Question: I want a stacked bar chart with time displayed on y axis as in this <URL>.
Times on y axis is coming as 00:00 for all the values. I would like to know why it is not showing different times. For two bars the width of different section should be different because they have different time but it is coming as equal for every data. Data passed by me is UTC milliseconds. Both the bars start at same level even though they have different starting values.
I am trying to achieve is something like this:

Here's my code:
'''
var chartOptions = {
chart: {
type: 'bar'
},
title: {
text: 'Stacked bar chart'
},
xAxis: {
categories: [ 'Actual', 'Scheduled' ]
},
yAxis: {
type : 'datetime',
dateTimeLabelFormats : {
day: '%H:%M'
},
labels:{formatter :function(){
console.log(this.value);
return Highcharts.dateFormat('%H:%M', this.value);
}},
opposite: true,
plotLines: [{
color: '#FF0000',
width: 2,
value: 1428042300000,
label :{text :'current time'}
}]
},
tooltip : {
formatter : function() {
return Highcharts.dateFormat('%H:%M:%S', this.y) + ': <b>' + this.series.name;
}
},
legend: {
reversed: true
},
plotOptions: {
series: {
stacking: 'normal',
dataLabels :{enabled:true,formatter :function(){ if(this.y){return this.series.name}}}
}
},
series: [{"name":"Take-Off","data":[null,1428042300000]},{"name":"Off-Block","data":[null,1428042300000]},{"name":"In-Block","data":[null,1428038700000]},{"name":"Landing","data":[1428038160000,1428038700000]}]
}
'''
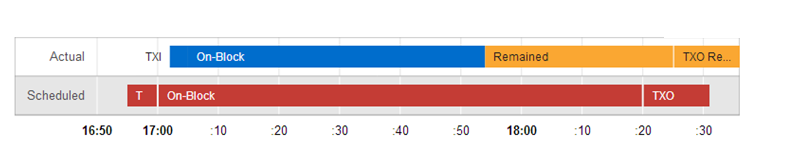
Answer: The bars appear identical widths because they're representing the relative values of the dates you're passing in, i.e. the whole number of milliseconds since epoch. You need to work out the time span for each stage and plot those instead.
Something like <URL>
P.S. Apparently I can't post a jsfiddle link without some code:
'''
series: [{"name": "Take-Off","data": <PHONE>}] // etc.
'''